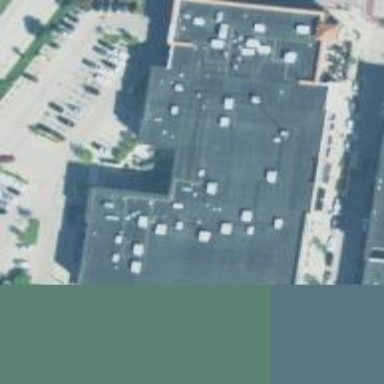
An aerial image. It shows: Retail building.